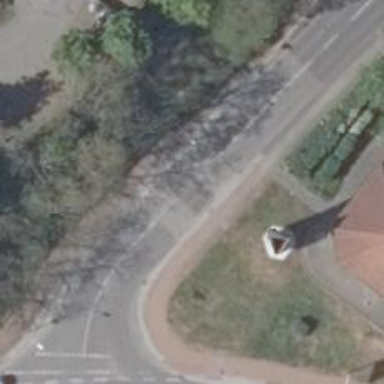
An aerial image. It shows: Unmarked crossing with traffic calming table on the road.